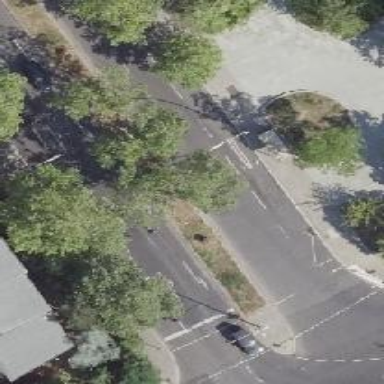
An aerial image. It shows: Secondary road with asphalt surface and cycle track on the right.